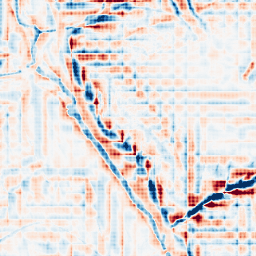
Category: wavelet
Decomposition family: wavelet_dwt
Decomposition parameters: wavelet: db2
level: 4
Upsampling method: sinc_hamming
Upsampling parameters: scale: 4
kernel_size: 4
Upsampling scale: 4